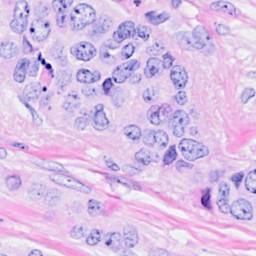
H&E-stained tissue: Breast